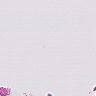
Metastatic tissue present: no